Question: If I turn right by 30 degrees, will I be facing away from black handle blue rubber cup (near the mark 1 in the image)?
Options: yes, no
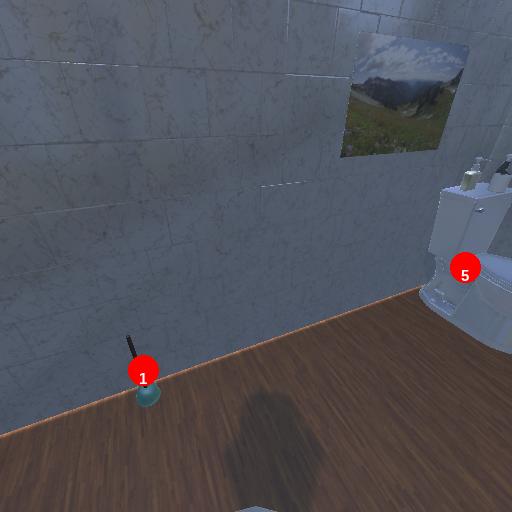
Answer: yes